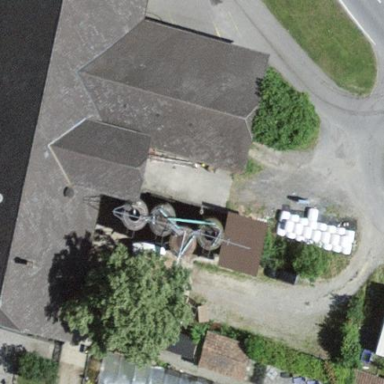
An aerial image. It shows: Farm building.